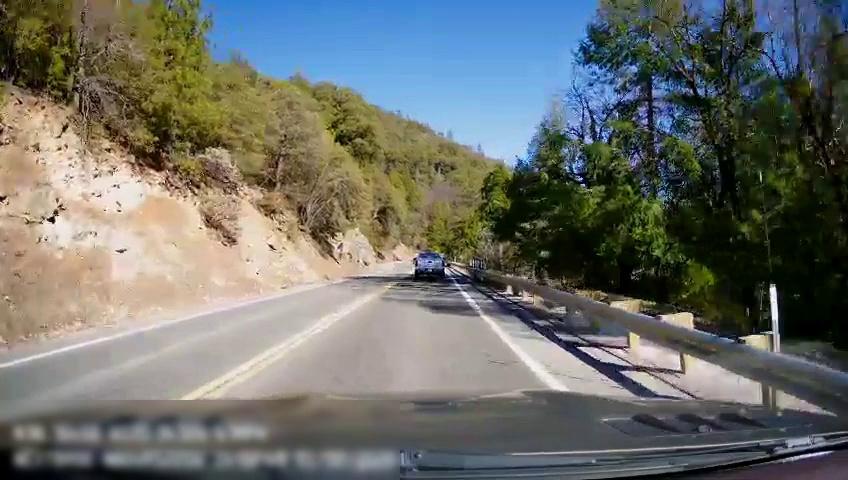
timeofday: Day
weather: Sunny
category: Drivable Space
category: Drivable Space
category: Vehicles | Truck
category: Lanes | Opposite Lane
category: Lanes | Current Lane
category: Lanes | Opposite Lane
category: Lanes | Current Lane